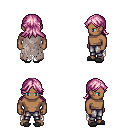
a pixel art fantasy rpg character, male body template, human, dark skin, gray tattered cape, metal pants, pink loose hair, gray slippers, four views (front, back, left, right), 2x2 character sprite sheet, small pixel art, hard edges, no anti-aliasing